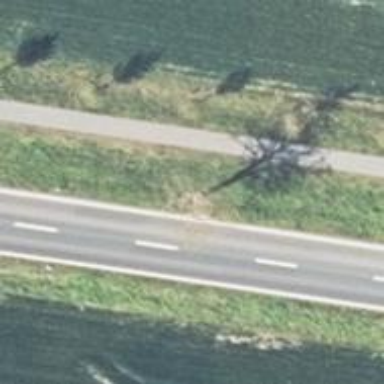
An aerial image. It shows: Row of deciduous broadleaved trees.